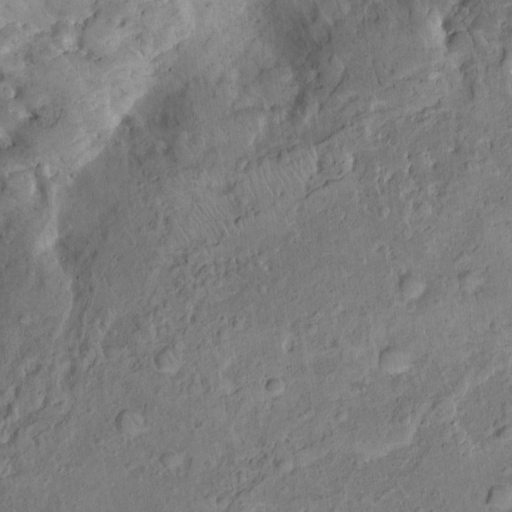
Classes present: Background, Cone